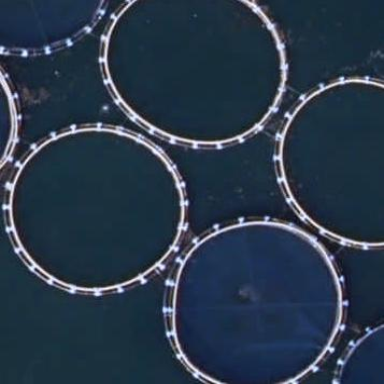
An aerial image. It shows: Man-made mussel raft.